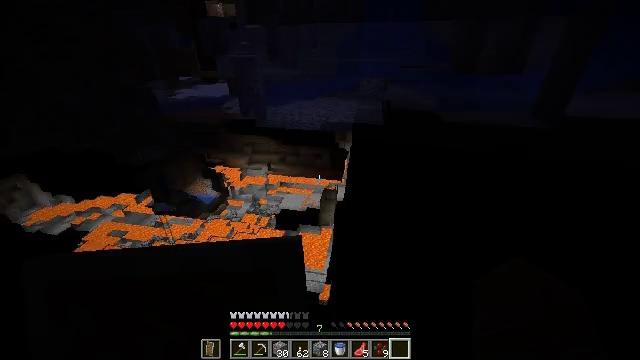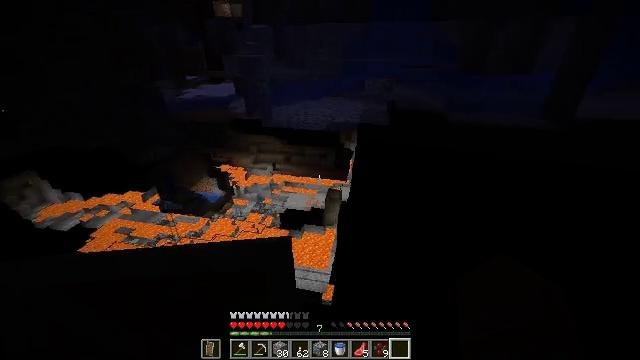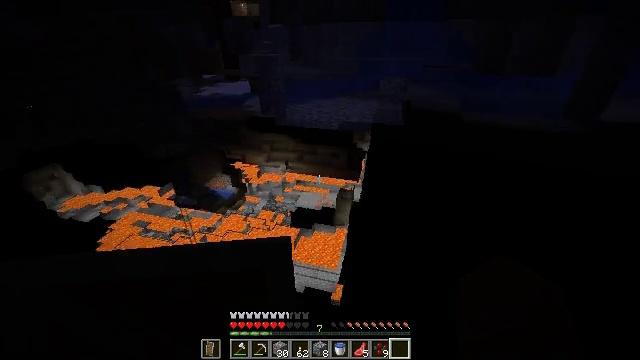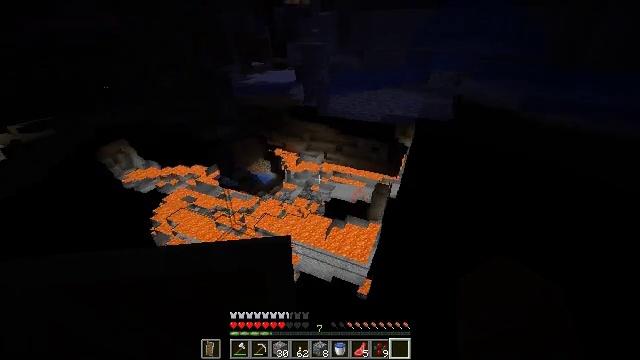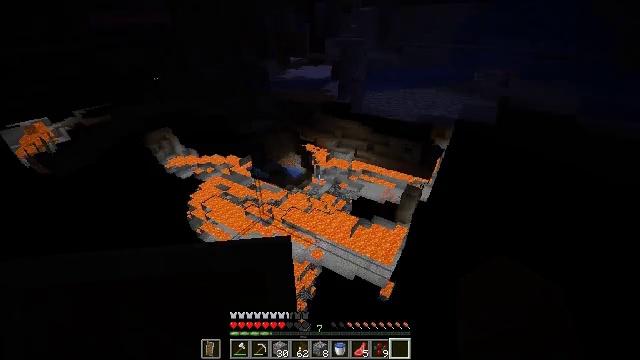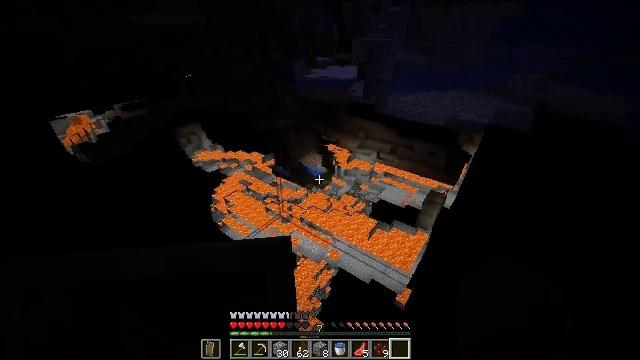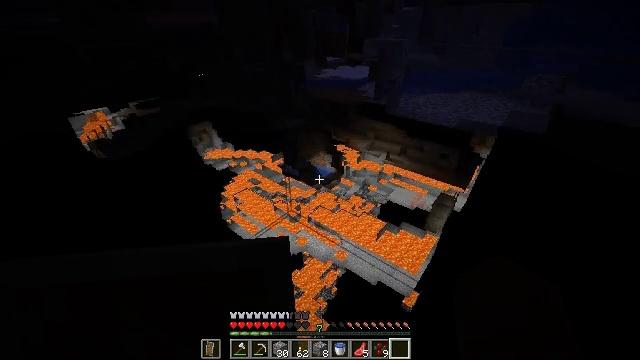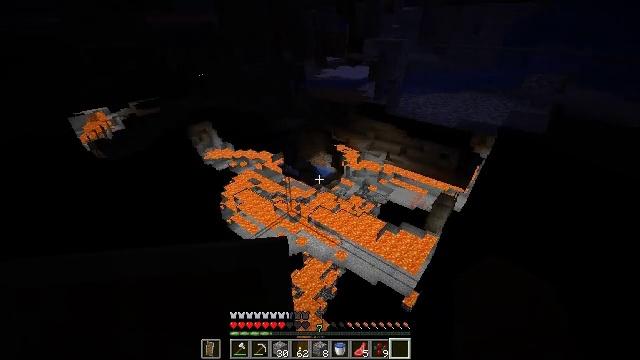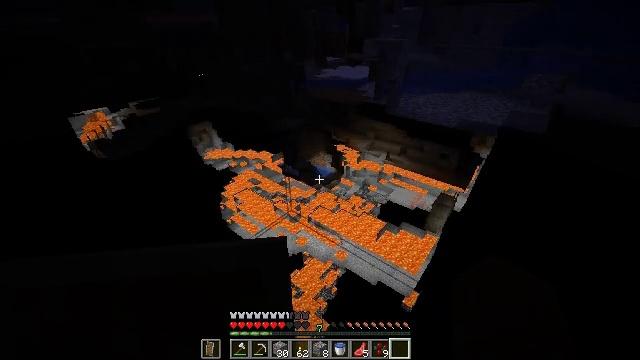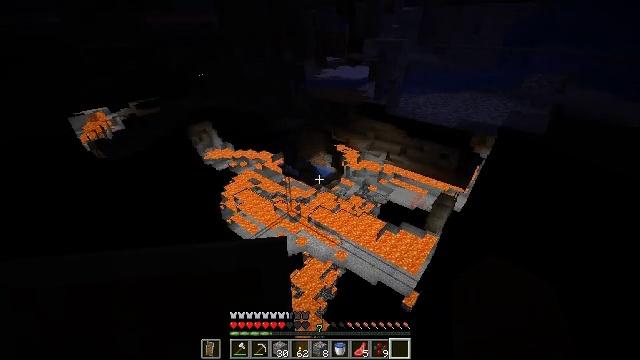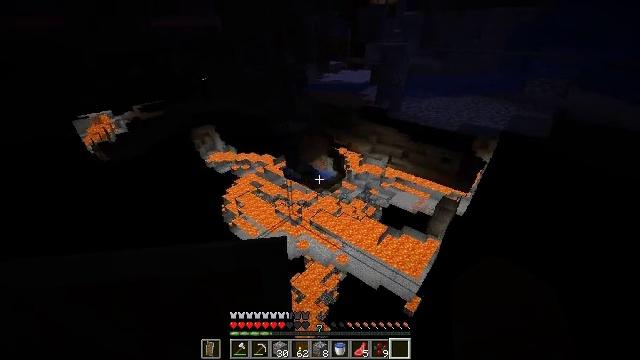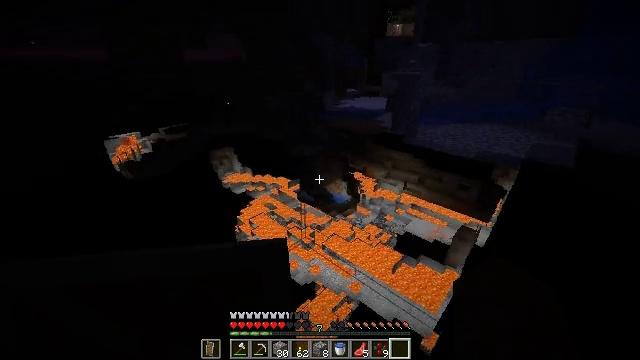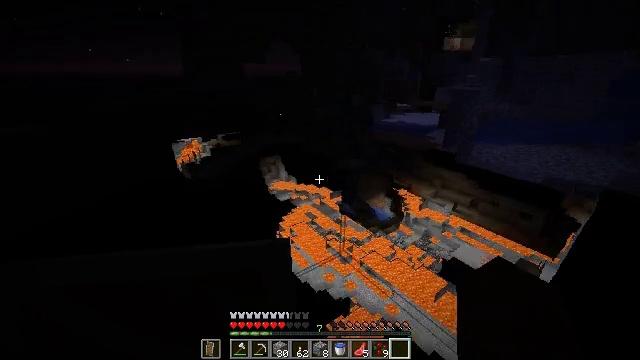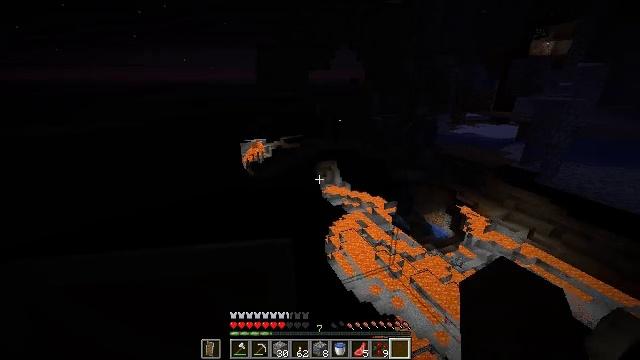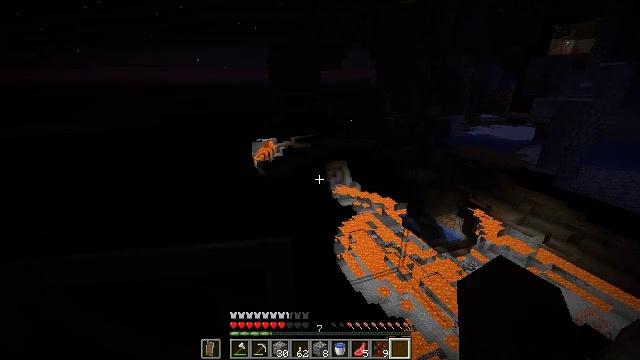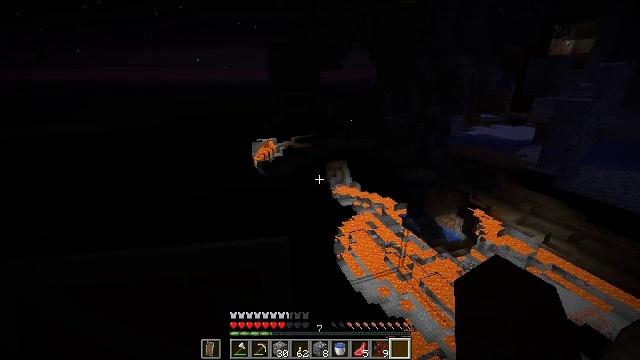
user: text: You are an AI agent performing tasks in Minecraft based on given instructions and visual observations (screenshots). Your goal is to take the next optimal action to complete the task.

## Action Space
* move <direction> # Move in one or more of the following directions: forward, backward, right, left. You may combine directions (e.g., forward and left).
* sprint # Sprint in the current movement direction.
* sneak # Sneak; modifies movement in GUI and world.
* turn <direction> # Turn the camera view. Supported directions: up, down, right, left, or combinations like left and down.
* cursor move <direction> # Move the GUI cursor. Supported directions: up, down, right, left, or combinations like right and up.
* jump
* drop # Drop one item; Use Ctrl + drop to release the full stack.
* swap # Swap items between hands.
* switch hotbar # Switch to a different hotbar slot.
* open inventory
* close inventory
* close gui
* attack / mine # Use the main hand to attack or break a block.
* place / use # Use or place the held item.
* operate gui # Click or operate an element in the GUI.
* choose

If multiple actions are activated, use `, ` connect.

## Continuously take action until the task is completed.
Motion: motion action
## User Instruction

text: Collect the composter for reuse.
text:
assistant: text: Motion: turn left
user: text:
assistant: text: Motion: turn left
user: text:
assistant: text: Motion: turn left and down
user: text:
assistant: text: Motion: turn left
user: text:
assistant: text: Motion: turn left
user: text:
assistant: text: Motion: turn left
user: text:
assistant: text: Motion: no_op
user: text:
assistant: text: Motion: no_op
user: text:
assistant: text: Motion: no_op
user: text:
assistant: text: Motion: no_op
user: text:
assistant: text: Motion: turn left and up
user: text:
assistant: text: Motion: turn left and up
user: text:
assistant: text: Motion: turn left and up
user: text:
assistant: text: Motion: turn left
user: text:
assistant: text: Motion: no_op
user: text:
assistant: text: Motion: no_op
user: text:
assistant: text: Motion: no_op
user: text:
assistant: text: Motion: no_op
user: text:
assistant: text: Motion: no_op
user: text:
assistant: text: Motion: no_op
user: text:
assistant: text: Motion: no_op
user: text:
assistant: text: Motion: no_op
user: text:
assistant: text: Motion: no_op
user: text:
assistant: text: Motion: no_op
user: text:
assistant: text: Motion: no_op
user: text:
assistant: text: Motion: no_op
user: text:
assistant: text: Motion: no_op
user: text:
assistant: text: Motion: no_op
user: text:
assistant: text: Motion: no_op
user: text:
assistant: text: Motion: no_op